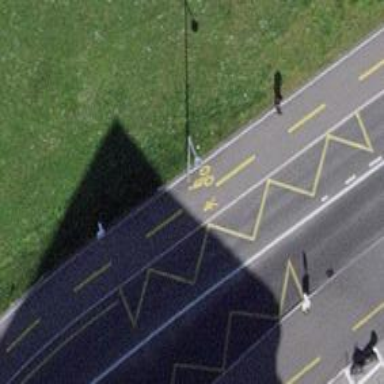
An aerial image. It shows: Asphalt sidewalk leading to bus stop. The bus stop features platform for public transport.